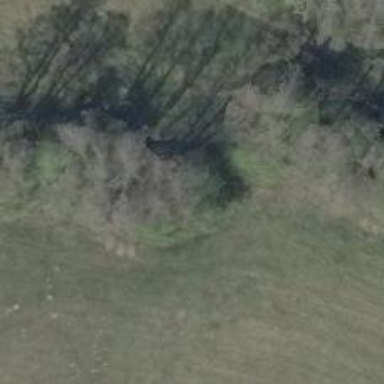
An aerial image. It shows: Row of trees in natural setting.